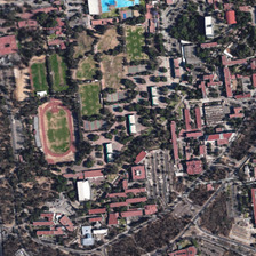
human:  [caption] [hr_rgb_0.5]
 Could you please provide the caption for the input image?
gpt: TEM school has many buildings.

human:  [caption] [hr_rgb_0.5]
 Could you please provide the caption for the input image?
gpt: There are many school buildings in the school.

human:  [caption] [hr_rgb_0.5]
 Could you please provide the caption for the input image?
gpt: There are many schools in the school.

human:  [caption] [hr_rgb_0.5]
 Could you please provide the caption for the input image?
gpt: Inside the school they have a lot of school buildings.

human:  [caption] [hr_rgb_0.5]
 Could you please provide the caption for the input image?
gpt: There are several buildings inside TEM School.